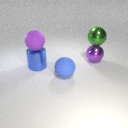
large blue metal cylinder in front of large purple metal sphere